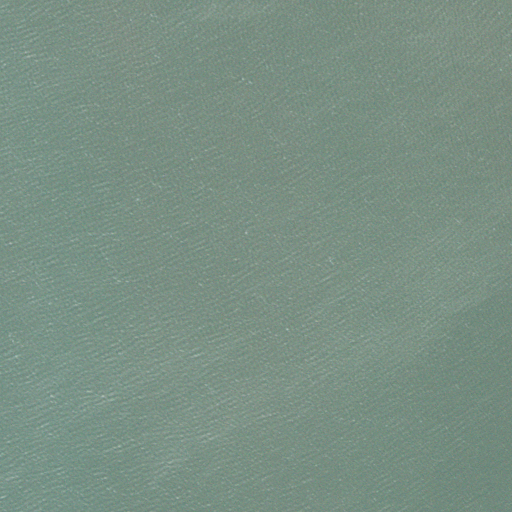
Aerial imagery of island in North Carolina named Porters Island containing only open water